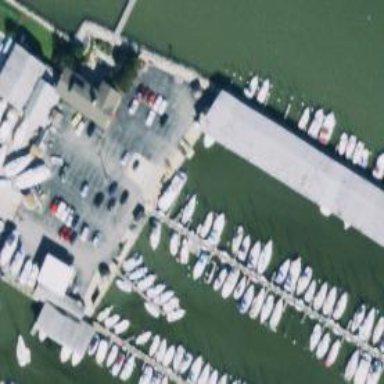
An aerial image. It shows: Man-made pier.